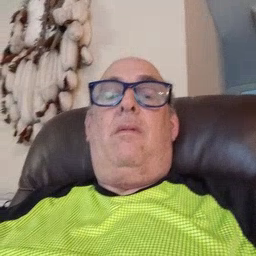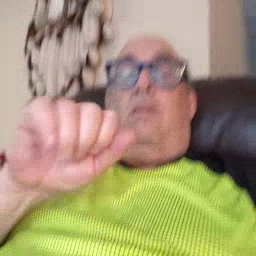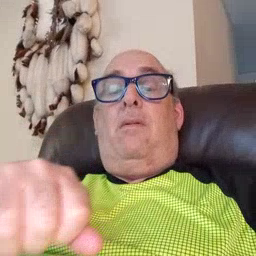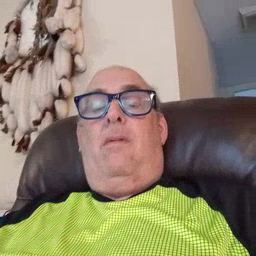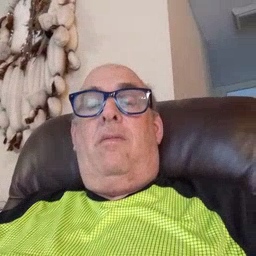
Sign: can